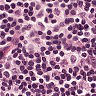
Metastatic tissue present: no